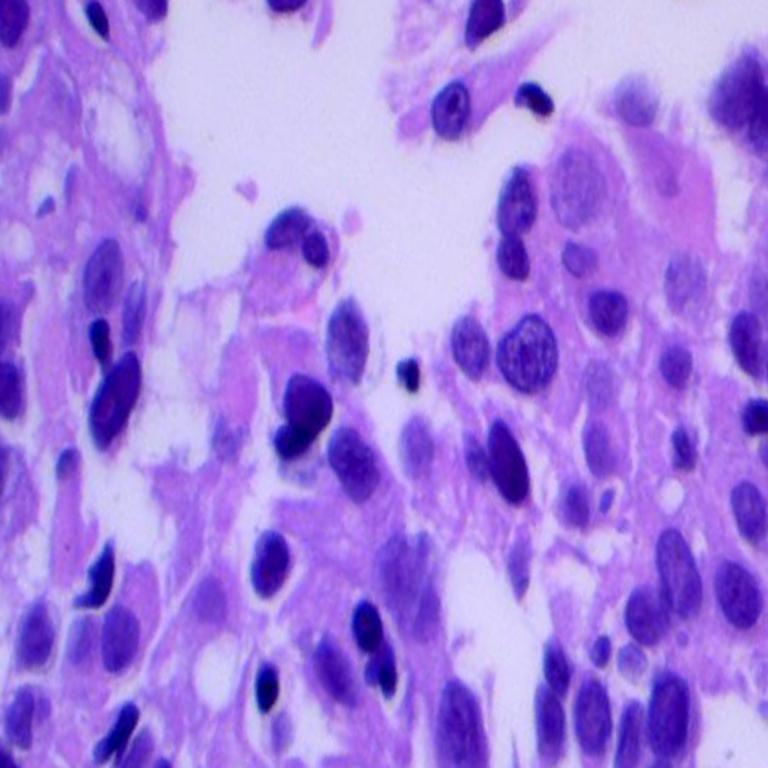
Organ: lung
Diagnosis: adenocarcinomas